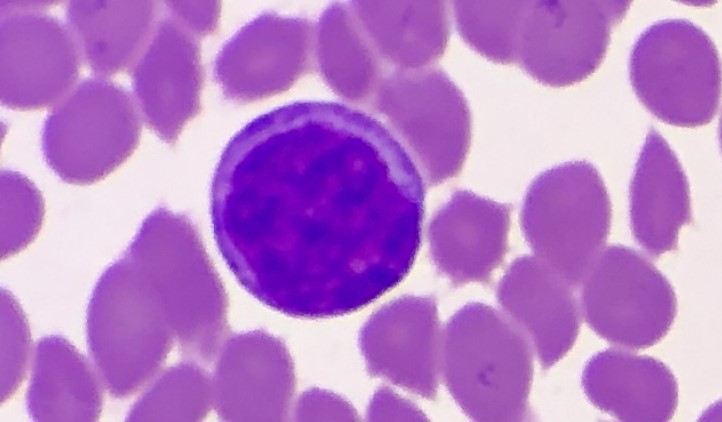
White blood cell type: Lymphocyte